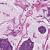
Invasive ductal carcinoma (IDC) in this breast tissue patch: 1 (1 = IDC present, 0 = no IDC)